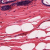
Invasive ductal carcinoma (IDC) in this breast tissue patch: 0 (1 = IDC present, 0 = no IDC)